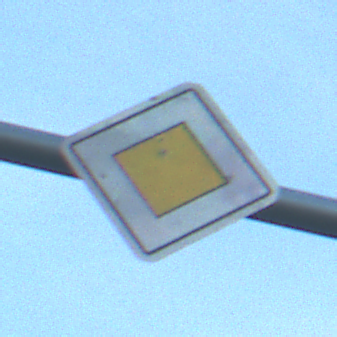
Verkehrszeichen: Vorfahrtsstrasse
Umgebung: Outdoor, Nature
Tageszeit: SunriseSunset
Wetter: PartlyCloudy
Licht: Natural
Jahreszeit: NotSpecified
Kontrast: MediumContrast